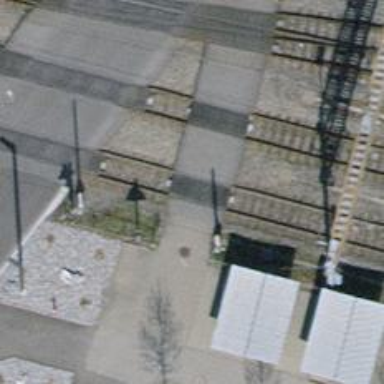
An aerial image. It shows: Railway crossing.